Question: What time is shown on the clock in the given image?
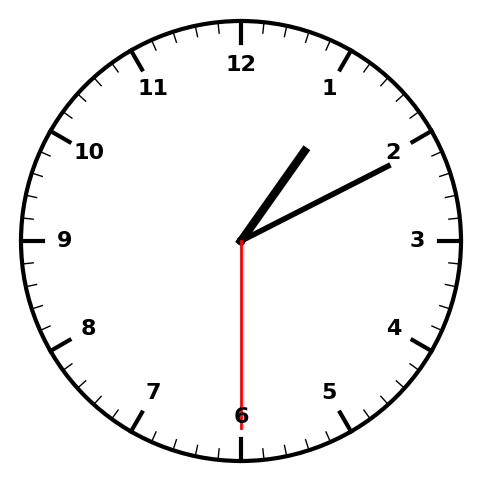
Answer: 01:10:30